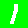
Digit: 1